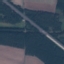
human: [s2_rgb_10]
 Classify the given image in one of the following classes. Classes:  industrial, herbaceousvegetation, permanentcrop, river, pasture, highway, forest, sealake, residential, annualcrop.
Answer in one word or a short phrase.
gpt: Highway